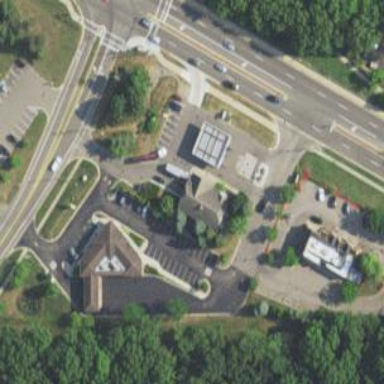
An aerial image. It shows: Convenience shop.